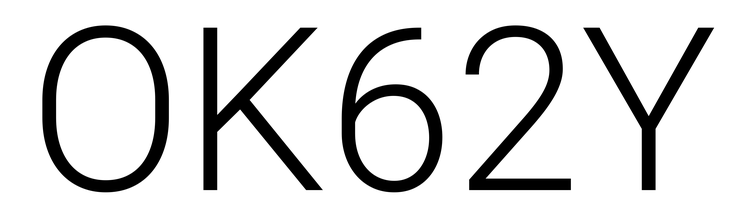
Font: Roboto_Light